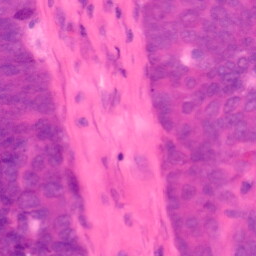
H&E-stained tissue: Colon